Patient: sex F, age 61
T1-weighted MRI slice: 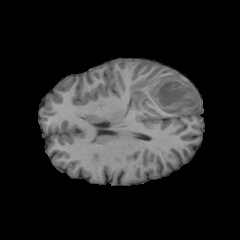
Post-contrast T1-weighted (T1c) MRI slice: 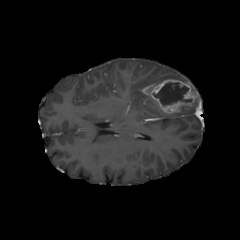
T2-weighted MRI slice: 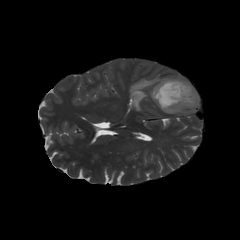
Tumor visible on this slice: yes
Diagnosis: Glioblastoma, IDH-wildtype
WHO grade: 4